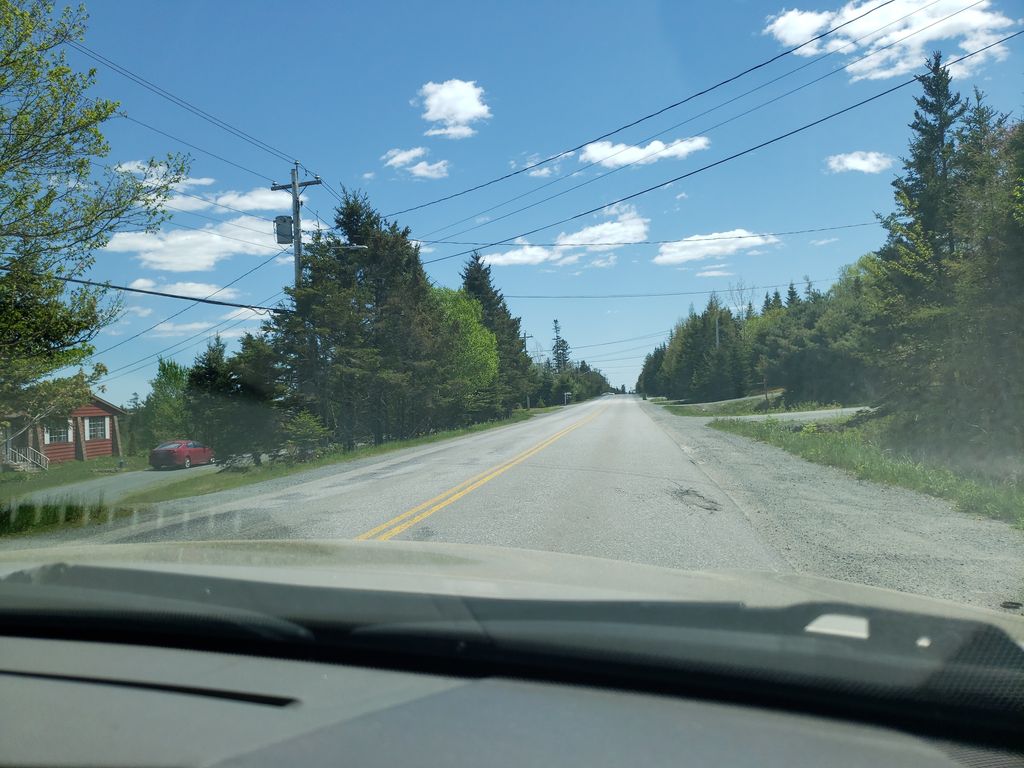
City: halifax